Question: I have a column chart that shows power consumption in current and previous years. Now this consumption comes from different sources, so I would like to chart these values in multiple columns that show stacked values.
I am using google chart, but setting the 'isStacked' parameter to 'true' in the options array just stacks every single value for a specific row. What I want to do achieve is something like this:

That is, rows with multiple stacked columns. Is this even possible with Google Chart API?
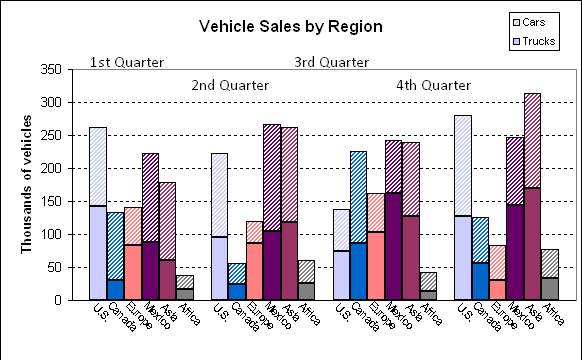
Answer: This is doable with a kludge:

'''
function drawVisualization() {
// Create and populate the data table.
var data = google.visualization.arrayToDataTable([
['Country', 'Cars', 'Trucks'],
['', null, null],
['US', 15, 15],
['Canada', 17, 17],
['Europe', 13, 13],
['Mexico', 16, 16],
['Asia', 20, 20],
['', null, null],
['US', 15, 15],
['Canada', 17, 17],
['Europe', 13, 13],
['Mexico', 16, 16],
['Asia', 20, 20],
['', null, null],
['US', 15, 15],
['Canada', 17, 17],
['Europe', 13, 13],
['Mexico', 16, 16],
['Asia', 20, 20],
['', null, null],
['US', 15, 15],
['Canada', 17, 17],
['Europe', 13, 13],
['Mexico', 16, 16],
['Asia', 20, 20],
['', null, null],
]);
// Create and draw the visualization.
new google.visualization.ColumnChart(document.getElementById('visualization')).
draw(data,
{isStacked:true, width:800, hAxis: {showTextEvery:1, slantedText:true}}
);
}
'''
This is probably not a great way of doing this. Basically, you are trying to make a single chart show too much information and would be far better off splitting up your data in to multiple charts. For instance, you can use <URL> to allow users to pick what data they want to see. It looks like you are trying to recreate an existing Excel chart which isn't interactive with an interactive technology, so the best thing is likely to rethink how it should be used given the ability to interact due to the shift in technology.